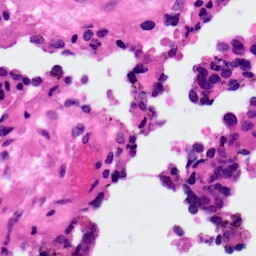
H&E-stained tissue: Ovarian